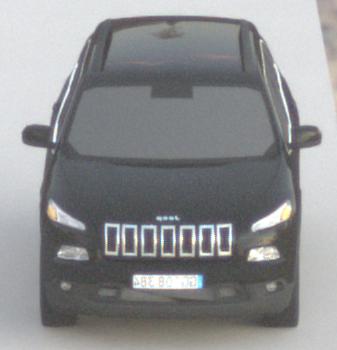
Make: Jeep
Model: Cherokee 3.2 V6 Pentastar
Detailed model: Cherokee (KL)
Model produced from: 2014/07
Model produced until: 2015/07
Doors: 5
Color: black
Road condition: dry road
Daytime: sunrise or sunset
Contrast: low contrast